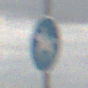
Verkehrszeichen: Reitweg
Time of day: MorningAfternoon
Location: Outdoor (Nature)
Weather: Overcast
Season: NotSpecified
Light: Natural